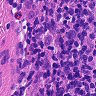
Metastatic tissue present: no